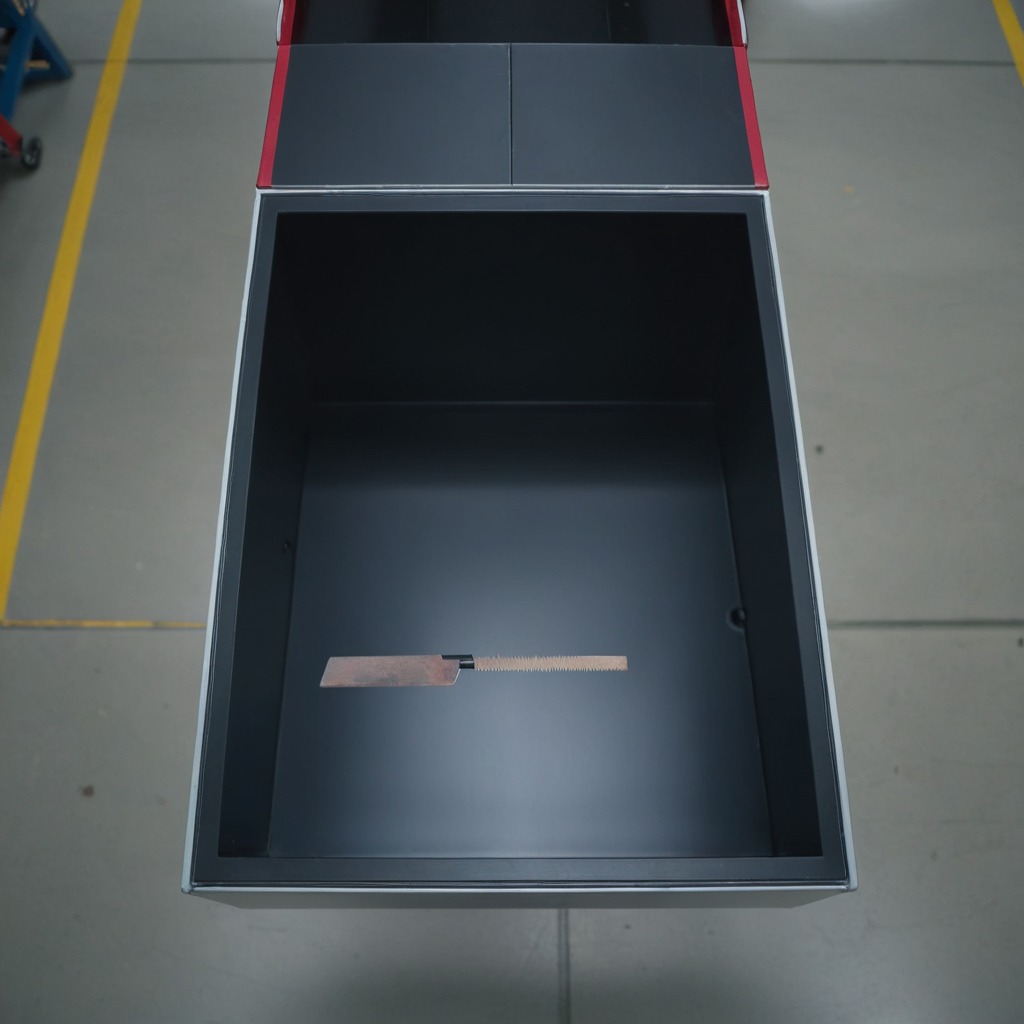
A handheld metal saw lies on the toolbox surface.